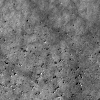
Atmospheric dust classification: not_dusty